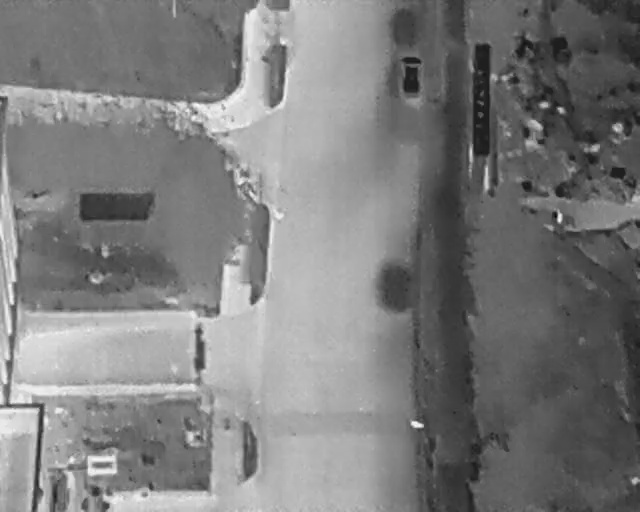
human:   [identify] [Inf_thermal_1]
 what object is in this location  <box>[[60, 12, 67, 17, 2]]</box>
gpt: <ref>1 medium car at the top</ref>